Field crop: maize
Growth stage: 1
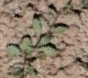
Species: convolvulus